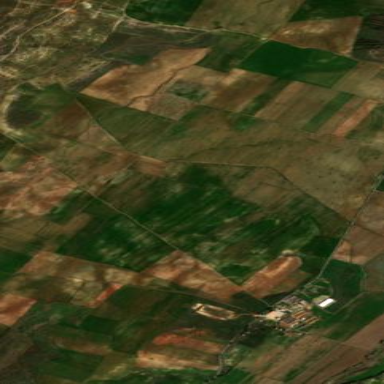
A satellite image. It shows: Picturesque farmland scene.